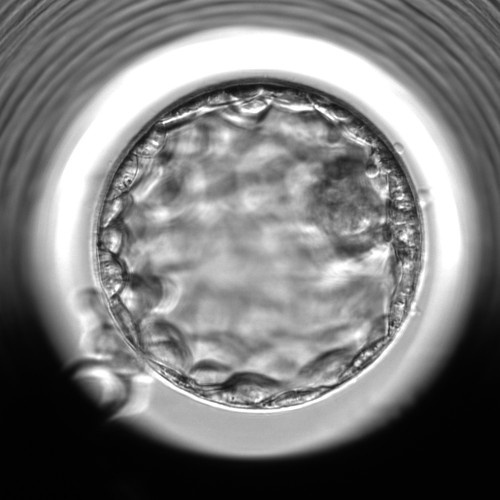
Embryo quality: good